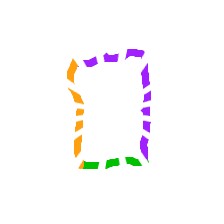
Shape: rectangle